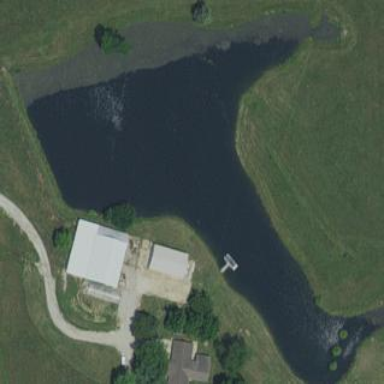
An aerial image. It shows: Pond with natural water.